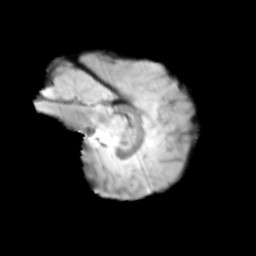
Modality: T2w
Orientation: sagittal
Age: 10
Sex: male
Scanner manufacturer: siemens
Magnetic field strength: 3 T
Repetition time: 3.8 s
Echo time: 0.07 s